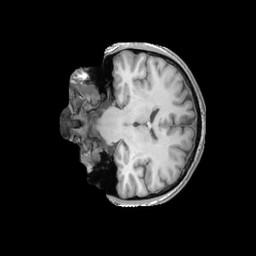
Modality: T1w
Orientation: coronal
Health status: ill
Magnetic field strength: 3 T